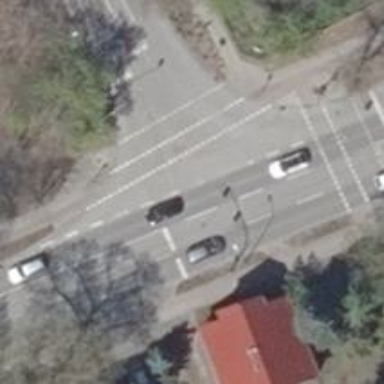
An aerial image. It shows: Road with traffic signals.